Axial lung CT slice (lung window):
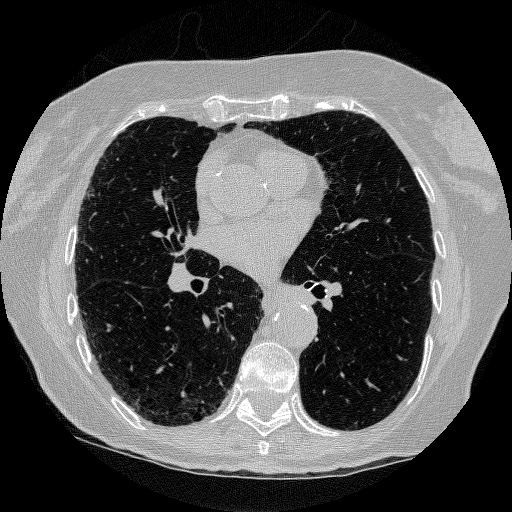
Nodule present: no